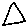
Label: triangle